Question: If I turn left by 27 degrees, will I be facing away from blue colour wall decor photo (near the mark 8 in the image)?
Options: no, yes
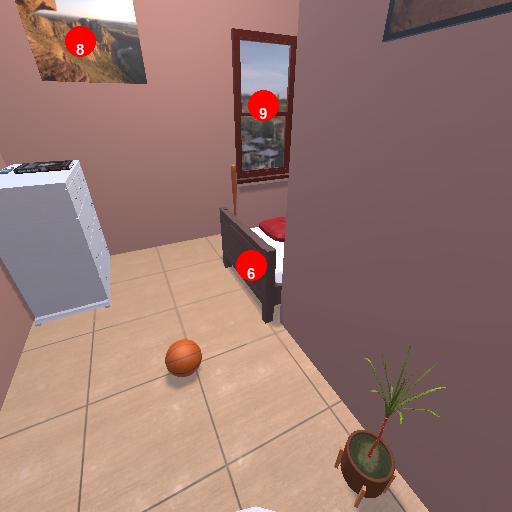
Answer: no